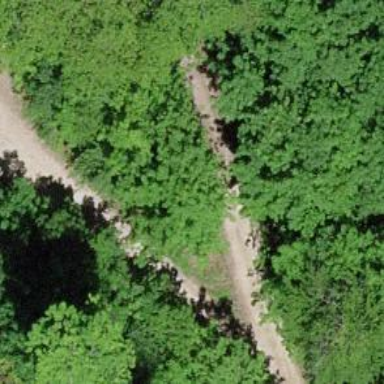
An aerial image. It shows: Gravel track.